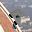
Label: 9